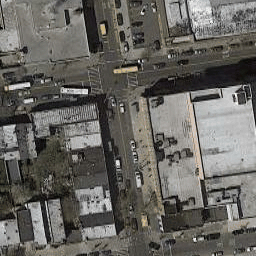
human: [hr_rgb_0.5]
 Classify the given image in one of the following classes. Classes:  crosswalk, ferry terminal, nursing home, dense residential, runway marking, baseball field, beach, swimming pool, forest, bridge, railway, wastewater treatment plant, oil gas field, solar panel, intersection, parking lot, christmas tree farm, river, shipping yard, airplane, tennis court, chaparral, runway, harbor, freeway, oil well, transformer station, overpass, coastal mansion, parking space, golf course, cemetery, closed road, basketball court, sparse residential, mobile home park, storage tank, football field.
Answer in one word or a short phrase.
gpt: intersection